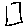
Label: square